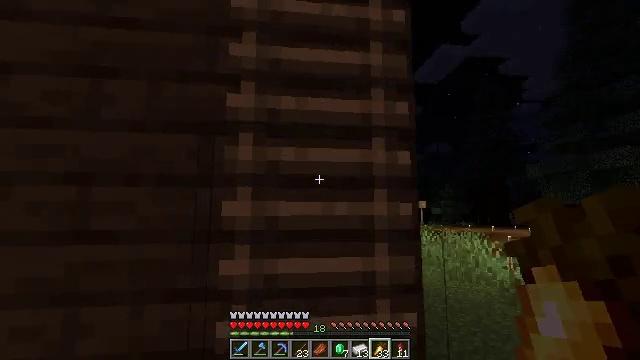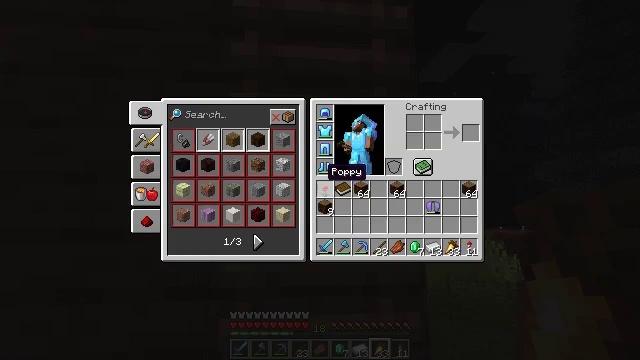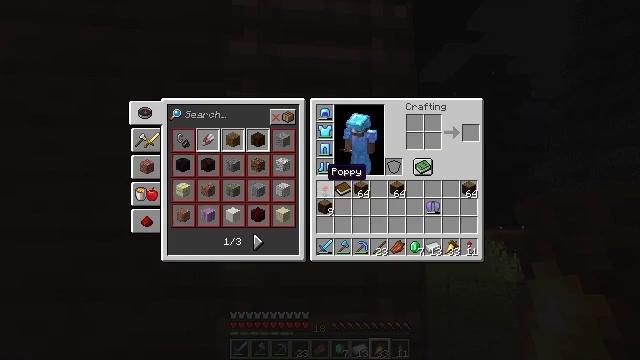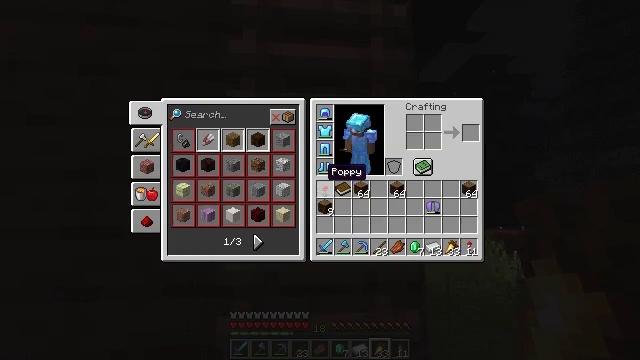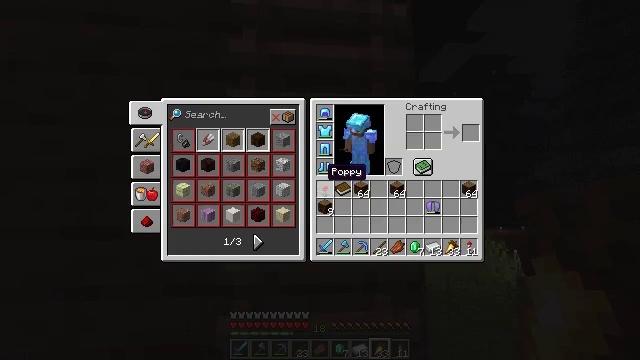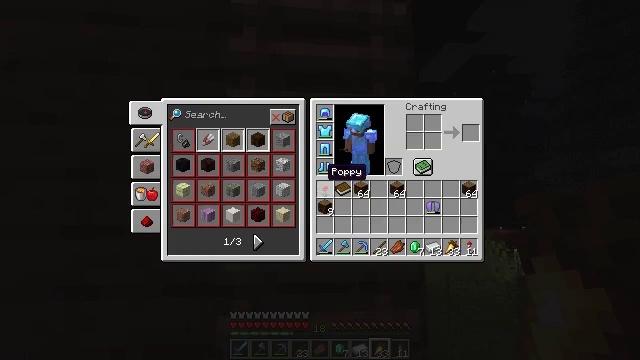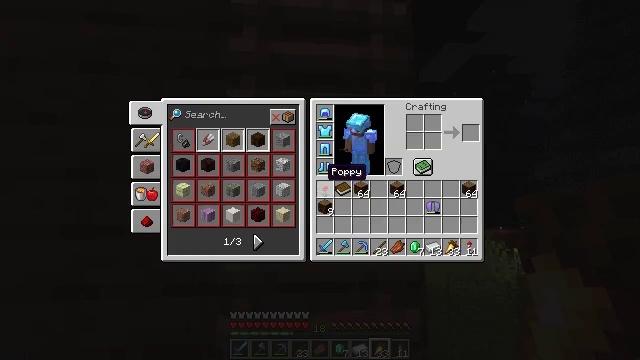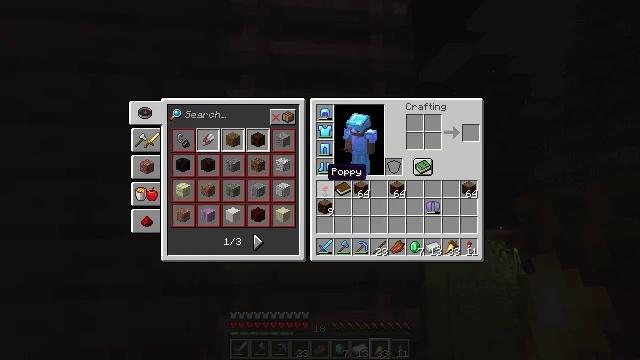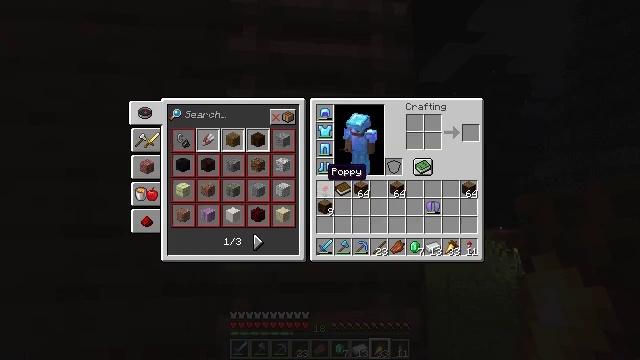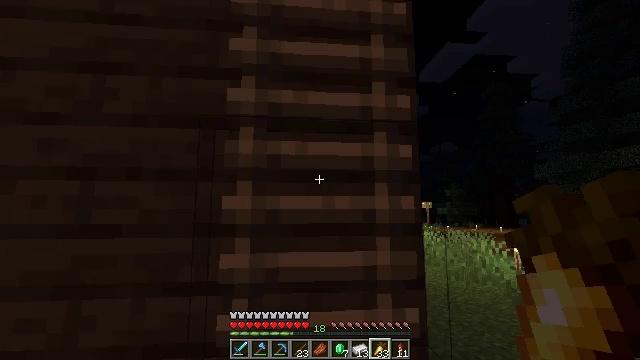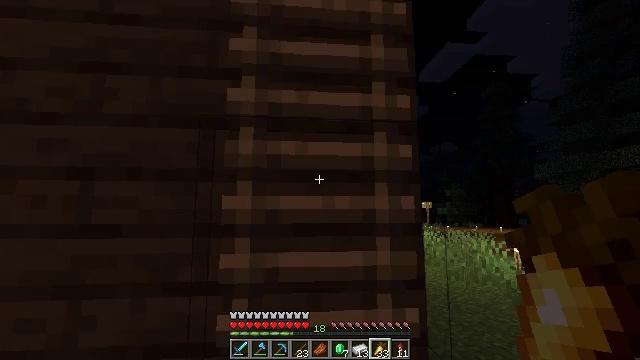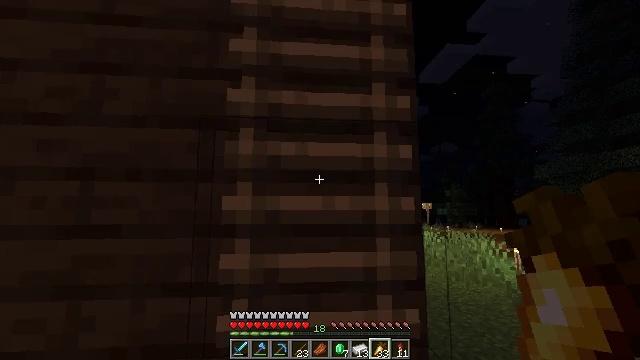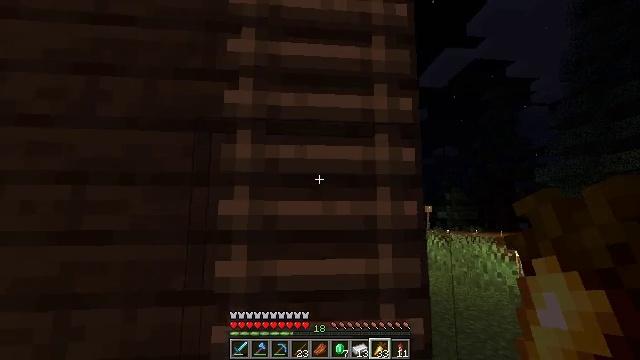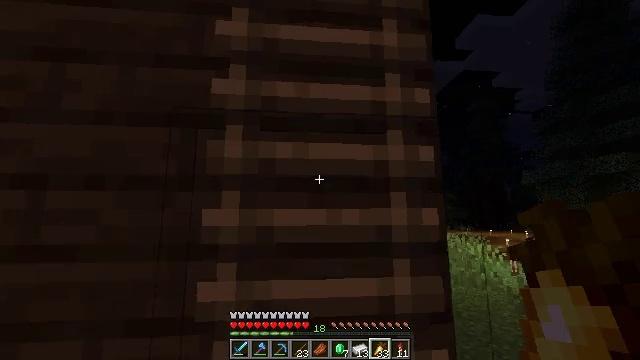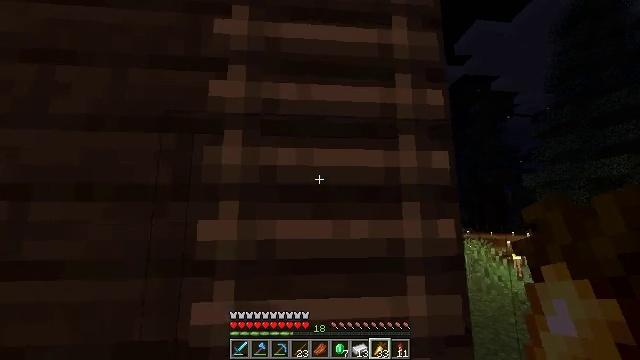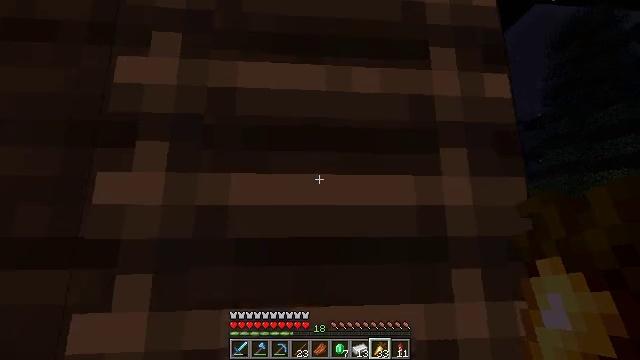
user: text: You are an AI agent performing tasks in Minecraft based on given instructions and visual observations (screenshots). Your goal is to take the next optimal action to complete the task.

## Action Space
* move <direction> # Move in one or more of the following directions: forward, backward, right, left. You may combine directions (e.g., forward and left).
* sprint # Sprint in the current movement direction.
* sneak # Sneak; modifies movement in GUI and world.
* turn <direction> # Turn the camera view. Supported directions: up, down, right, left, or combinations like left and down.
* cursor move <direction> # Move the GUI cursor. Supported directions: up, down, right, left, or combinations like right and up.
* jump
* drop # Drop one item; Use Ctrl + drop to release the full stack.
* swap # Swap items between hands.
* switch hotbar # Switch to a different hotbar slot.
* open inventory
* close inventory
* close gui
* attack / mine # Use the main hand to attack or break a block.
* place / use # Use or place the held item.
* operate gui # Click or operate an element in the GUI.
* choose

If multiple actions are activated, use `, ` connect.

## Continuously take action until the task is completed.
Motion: motion action
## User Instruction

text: Use flint, sticks, and feathers to craft arrows.
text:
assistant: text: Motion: turn left, open inventory
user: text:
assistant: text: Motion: open inventory
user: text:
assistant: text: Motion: open inventory
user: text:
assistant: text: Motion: no_op
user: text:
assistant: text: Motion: no_op
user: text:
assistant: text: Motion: no_op
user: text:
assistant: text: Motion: no_op
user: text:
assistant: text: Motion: no_op
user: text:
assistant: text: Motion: close inventory
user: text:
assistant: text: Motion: close inventory
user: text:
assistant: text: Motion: close inventory
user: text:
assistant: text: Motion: move forward, sprint
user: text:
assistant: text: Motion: move forward, sprint
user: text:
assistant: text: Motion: move forward, sprint, jump
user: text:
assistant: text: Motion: move forward, sprint, jump
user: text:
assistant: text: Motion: move forward, sprint, jump
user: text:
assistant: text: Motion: move forward, sprint, jump
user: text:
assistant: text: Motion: move forward, sprint, turn left and up, jump
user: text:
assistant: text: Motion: move forward, sprint, turn left and up, jump
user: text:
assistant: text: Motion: move forward, sprint, turn left and up, jump
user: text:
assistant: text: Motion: move forward, sprint, jump
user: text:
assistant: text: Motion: move forward, sprint, jump
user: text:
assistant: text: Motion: move forward, sprint
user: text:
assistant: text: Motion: move forward, sprint, turn left and down
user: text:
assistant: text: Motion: move forward, sprint, turn left and down
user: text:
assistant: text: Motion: move forward, sprint, turn left and down
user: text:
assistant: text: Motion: move forward, sprint, turn left and down
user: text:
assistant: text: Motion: move forward, sprint
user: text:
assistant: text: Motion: move forward, sprint
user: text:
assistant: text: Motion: move forward, sprint